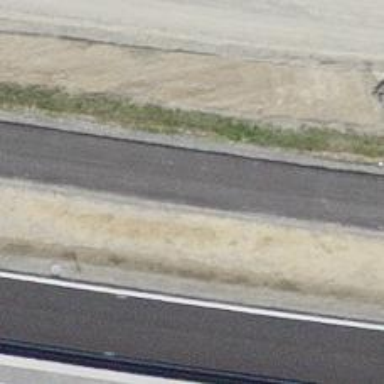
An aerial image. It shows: Cycleway.